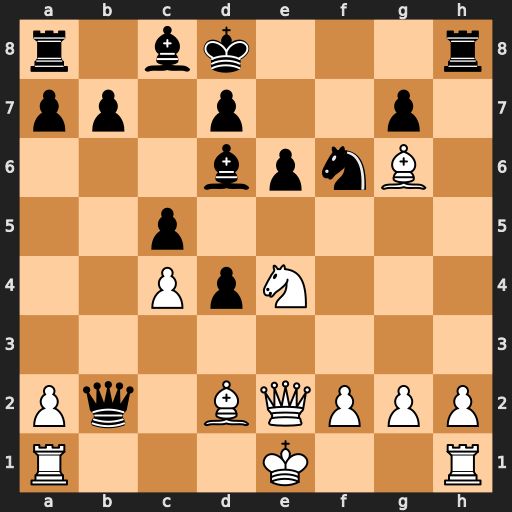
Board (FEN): r1bk3r/pp1p2p1/3bpnB1/2p5/2PpN3/8/Pq1BQPPP/R3K2R
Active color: w
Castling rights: KQ
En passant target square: -
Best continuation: Ba5+ b6 Qxb2